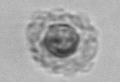
Label: Emiliania_huxleyi